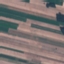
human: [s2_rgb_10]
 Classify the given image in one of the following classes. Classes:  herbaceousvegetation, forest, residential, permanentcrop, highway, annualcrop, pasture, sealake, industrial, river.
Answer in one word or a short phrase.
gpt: AnnualCrop